Question: Debugging someone else's code, found this,

How does an 'if-in' evaluate to true? Happens only in chrome though, IE evaluates to false
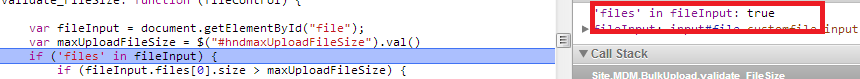
Answer: It evaluates 'true' because the 'fileInput' DOM element has a 'files' property on Chrome. It's part of the <URL>. I'm guessing you must be using IE9 or earlier.
That's what the 'in' operator does: Checks to see if an object has a property with the given name, either its own property or one it inherits from its prototype object.
Here's a straight JavaScript example:
'''
var obj = {foo: 42};
console.log('foo' in obj); // true
console.log('bar' in obj); // false
'''
You see this used in feature detection a lot. For instance, if you want to know whether the browser the user is using supports using 'placeholder' attributes on 'input' elements, you look for the reflected property:
'''
if ('placeholder' in document.createElement('input')) {
// It supports the placeholder attribute
}
'''